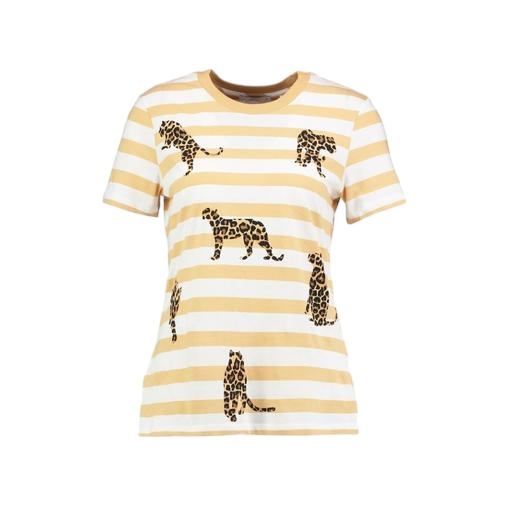
tiger t-shirt, blue animal-print t-shirt only macy, t-shirt wild print, white background